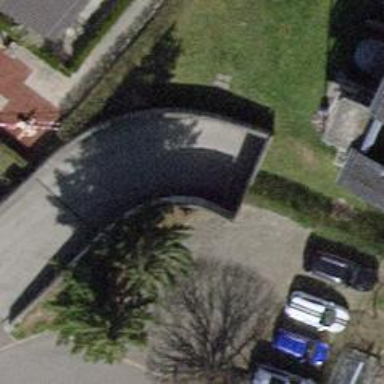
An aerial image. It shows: Parking entrance.